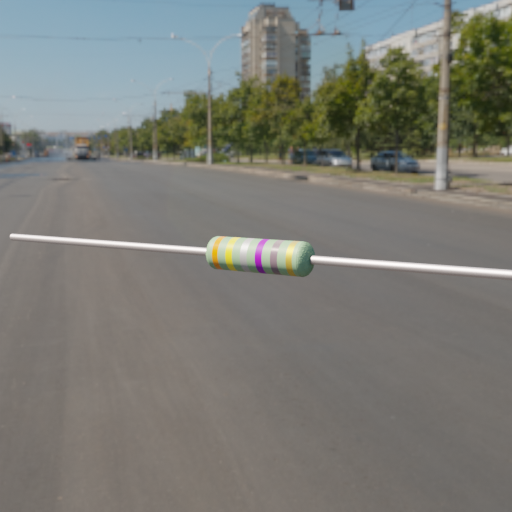
Resistor colour bands (in order): orange, yellow, silver, violet, gray, gold